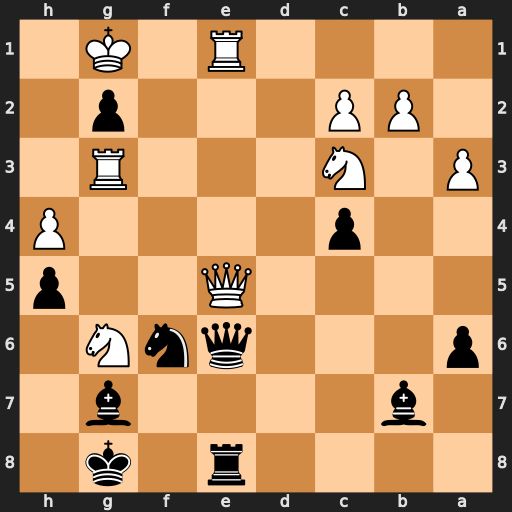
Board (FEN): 4r1k1/1b4b1/p3qnN1/4Q2p/2p4P/P1N3R1/1PP3p1/4R1K1
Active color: b
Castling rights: -
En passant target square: -
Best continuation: Qb6+ Ree3 Rxe5